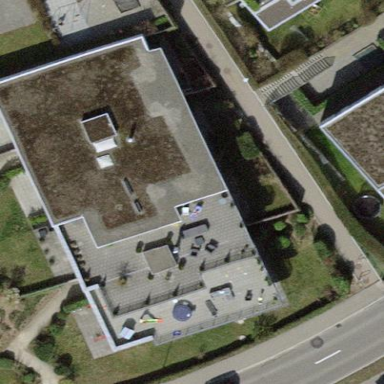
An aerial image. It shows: Image showing building with apartments.